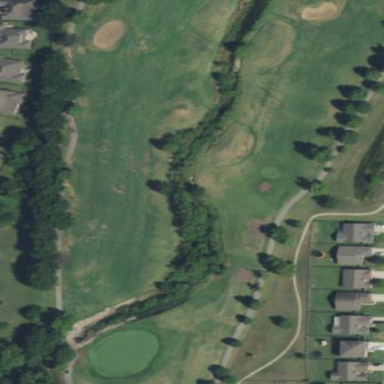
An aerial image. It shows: Golf fairway surrounded by grass.